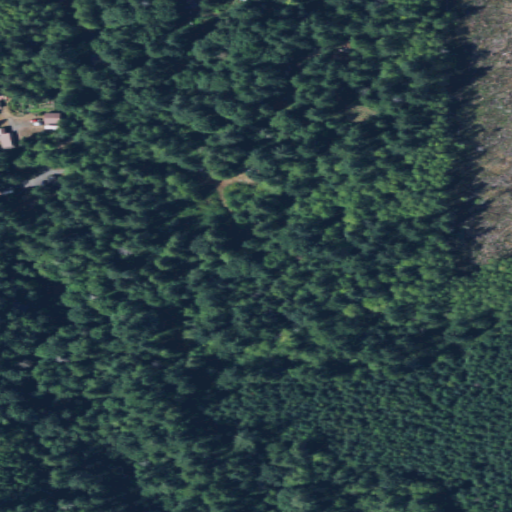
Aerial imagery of cape in Washington named Bolton Peninsula containing evergreen forest, mixed forest, shrub, open development, and low intensity development